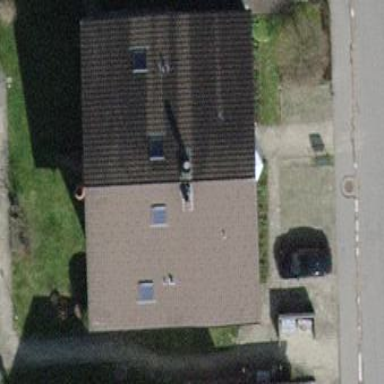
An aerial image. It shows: Apartments building with gabled roof oriented across.